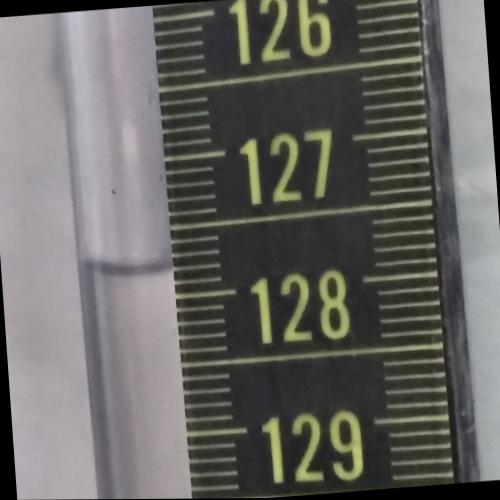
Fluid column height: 127.8 cm